Aerial crown-view tile of a tropical tree (Barro Colorado Island, Panama), acquired 20250512:
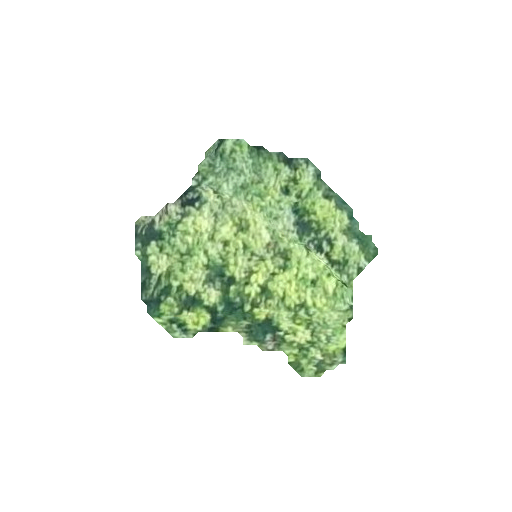
Species: Protium panamense
GBIF accepted scientific name: Protium panamense
Crown area: 54.538 m²